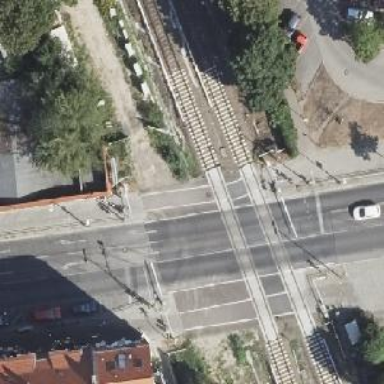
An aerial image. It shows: Level crossing with both lights and saltire in place.